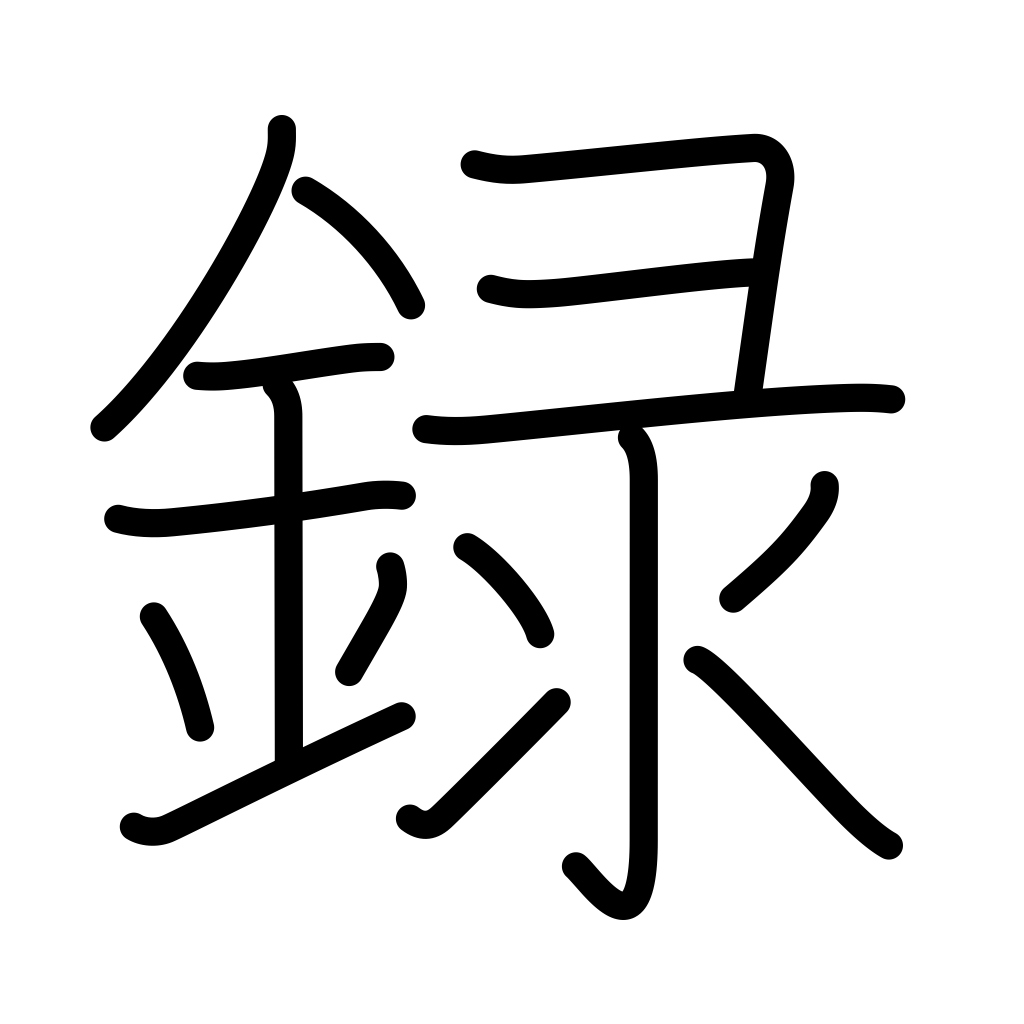
Meaning: record